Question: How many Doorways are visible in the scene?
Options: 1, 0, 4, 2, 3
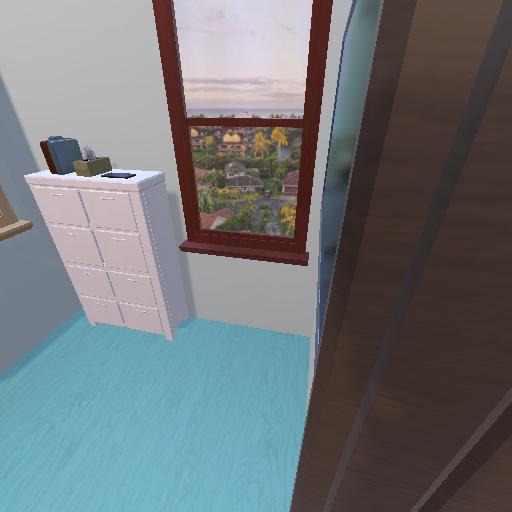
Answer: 1